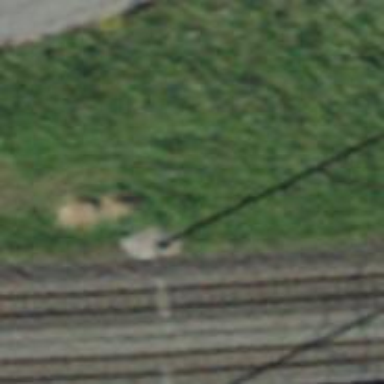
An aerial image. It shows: Power pole.